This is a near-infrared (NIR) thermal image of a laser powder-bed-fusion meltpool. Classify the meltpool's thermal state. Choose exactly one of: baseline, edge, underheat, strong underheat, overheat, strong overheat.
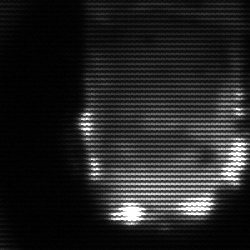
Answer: baseline